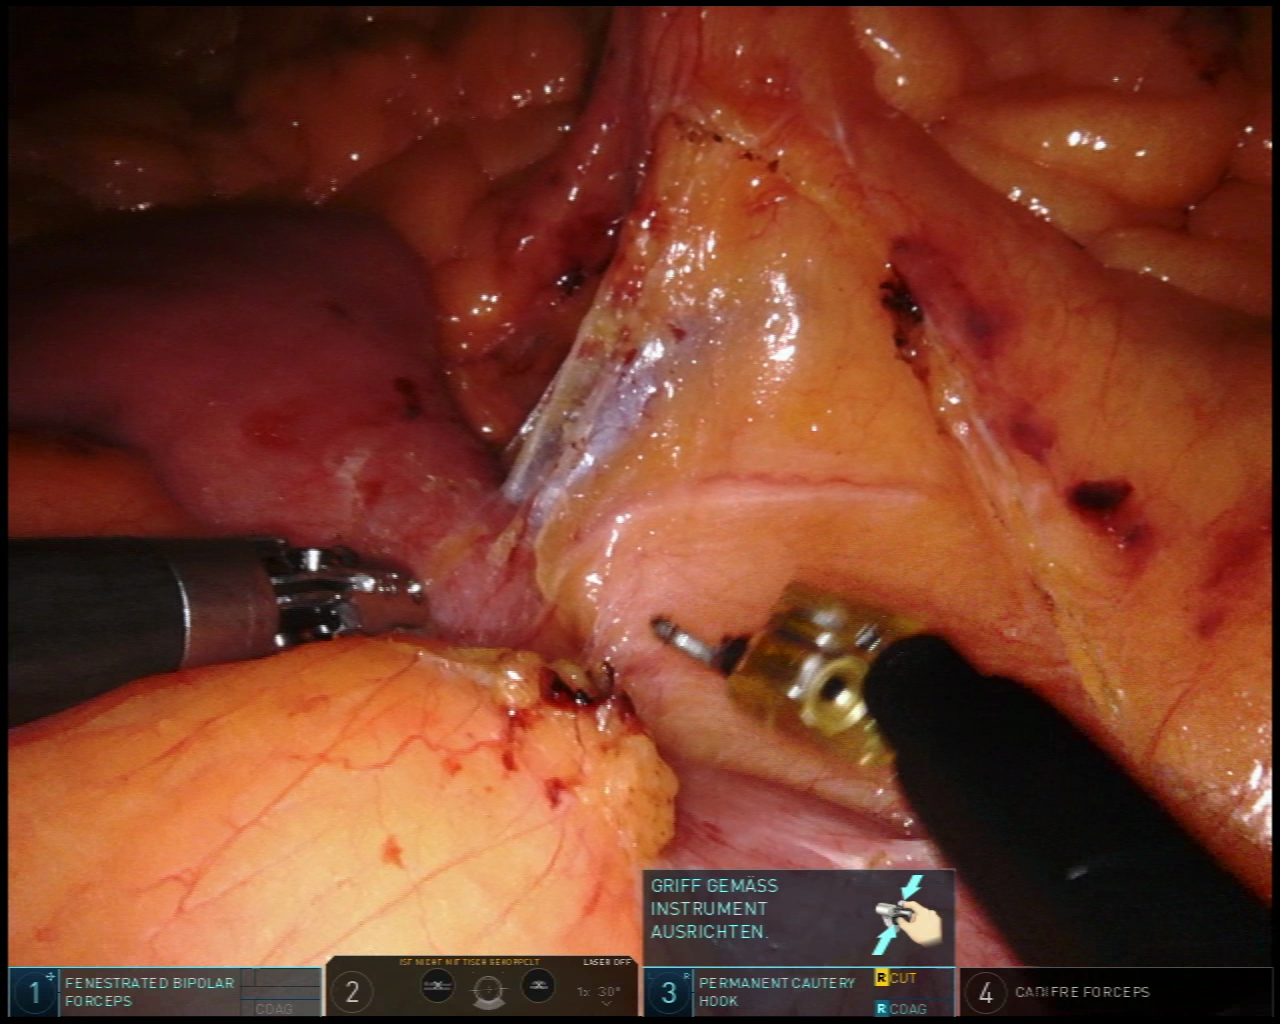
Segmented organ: intestinal_veins
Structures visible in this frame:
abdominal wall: no
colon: yes
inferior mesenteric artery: no
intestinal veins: yes
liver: no
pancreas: no
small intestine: no
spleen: no
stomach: no
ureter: no
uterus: no
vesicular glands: no